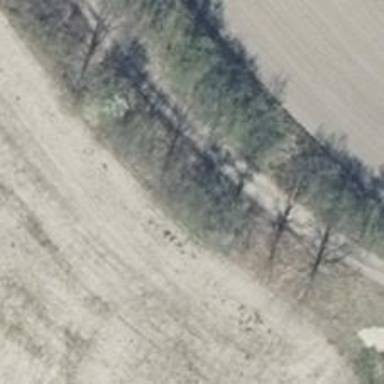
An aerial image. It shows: Row of deciduous broadleaved trees.